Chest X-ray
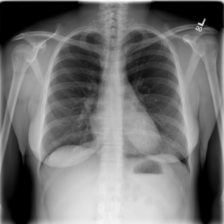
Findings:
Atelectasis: negative
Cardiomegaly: negative
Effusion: negative
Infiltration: negative
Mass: negative
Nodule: negative
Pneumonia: negative
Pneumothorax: negative
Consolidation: negative
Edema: negative
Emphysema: negative
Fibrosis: negative
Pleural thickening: negative
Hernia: negative